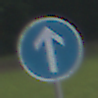
Verkehrszeichen: VorgeschriebeneFahrtrichtungGeradeaus
Umgebung: Outdoor, Nature
Tageszeit: SunriseSunset
Wetter: PartlyCloudy
Licht: Natural
Jahreszeit: NotSpecified
Kontrast: MediumContrast